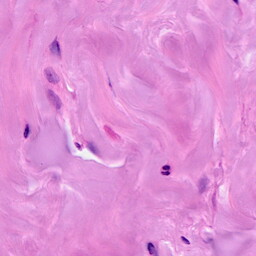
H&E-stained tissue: Breast